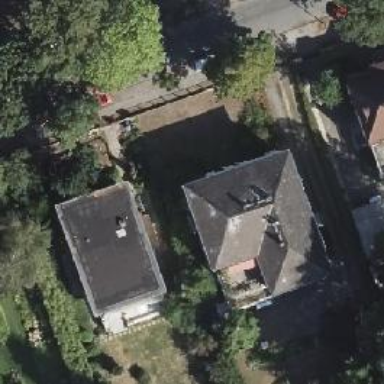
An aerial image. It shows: Gray building with hipped roof.